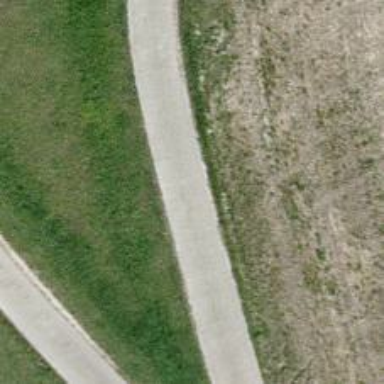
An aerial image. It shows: Track with grade 1 quality.